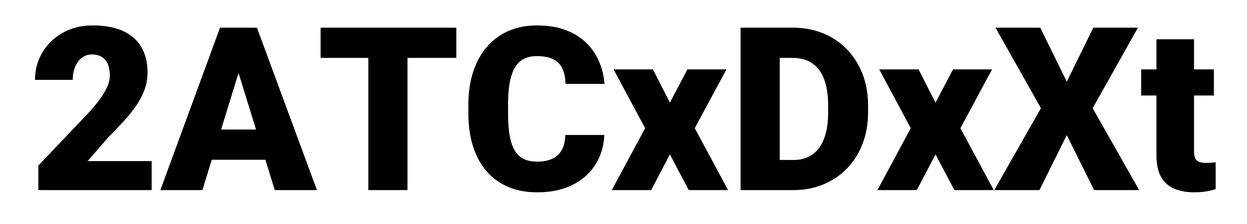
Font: Roboto_Black